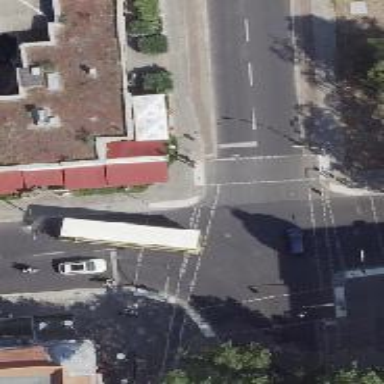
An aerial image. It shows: Junction on tertiary road.